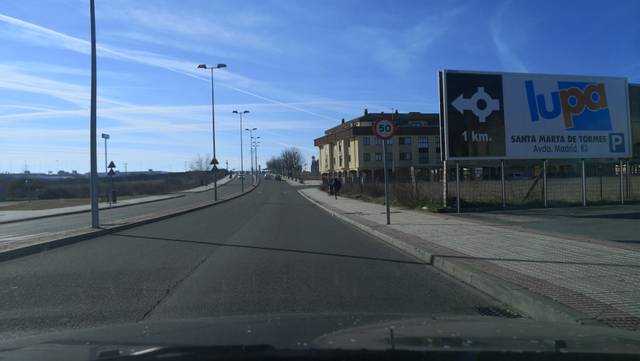
Region: Spain
Coordinates: 40.95, -5.641